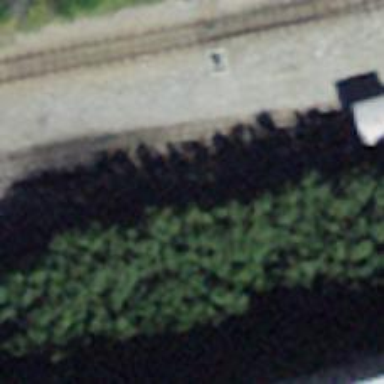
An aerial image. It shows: Narrow-gauge preserved railway siding.